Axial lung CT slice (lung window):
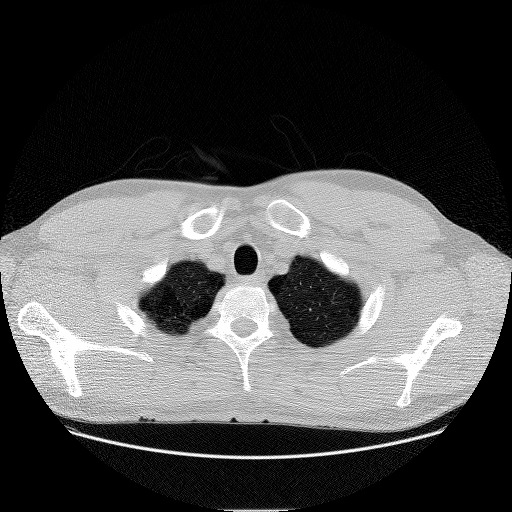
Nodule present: no